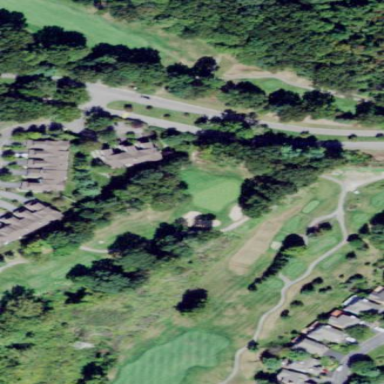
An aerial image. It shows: Area with grass used as rough in golf course.